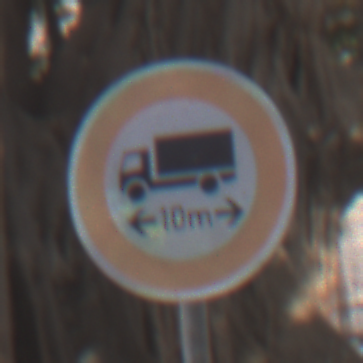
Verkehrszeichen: TatsaechlicheLaenge
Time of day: MorningAfternoon
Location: Outdoor (Suburban)
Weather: PartlyCloudy
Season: NotSpecified
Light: Natural